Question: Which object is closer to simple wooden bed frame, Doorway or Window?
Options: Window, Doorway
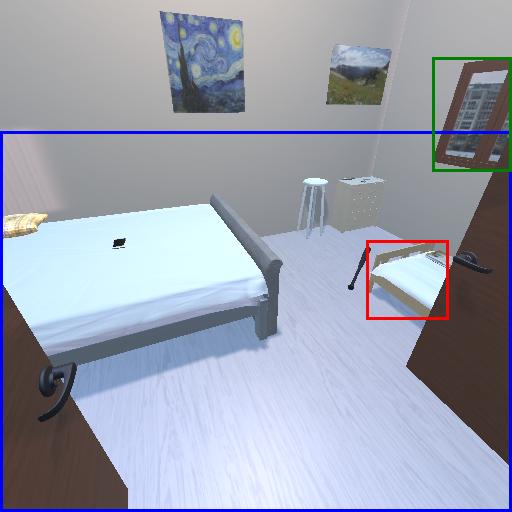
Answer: Window